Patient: sex M, age 60
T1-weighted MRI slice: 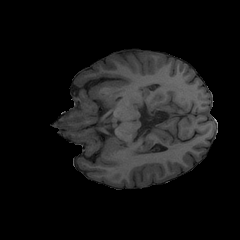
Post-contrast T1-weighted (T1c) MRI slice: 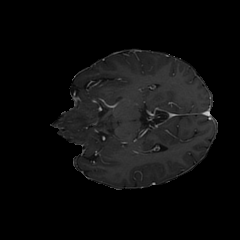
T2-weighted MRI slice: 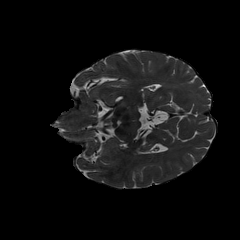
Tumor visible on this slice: no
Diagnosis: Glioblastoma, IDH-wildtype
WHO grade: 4